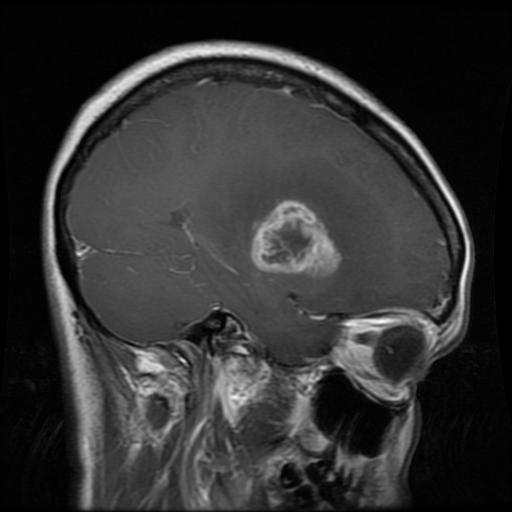
Label: glioma